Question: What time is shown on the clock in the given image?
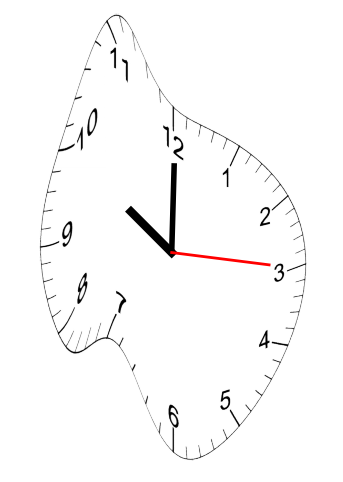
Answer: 10:00:15